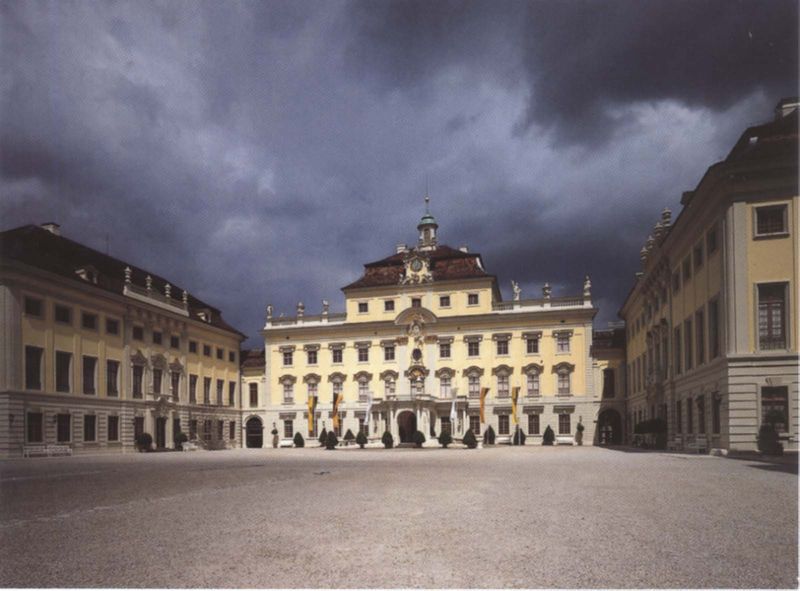
Titel: Schloss Ludwigsburg
Künstler: Philipp Josef Jenisch
Standort: Ludwigsburg, Schloss (EU - D - BW)
Schlagwörter: dunkel, himmel, wolken, gelb, fenster, dach, gebäude, haus, schloss, pflanzen, turm, balkon, fahnen, fassade, giebel, hof, platz, figuren, uhr, vasen, tor, foto, türmchen, rathaus, sims, flaggen, buchs, rustica, fieguren